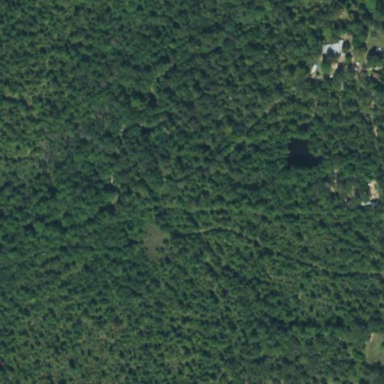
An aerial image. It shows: Semi-deciduous woodland with broadleaved trees.